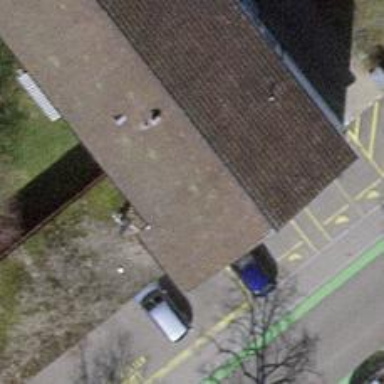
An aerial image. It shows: Post office.